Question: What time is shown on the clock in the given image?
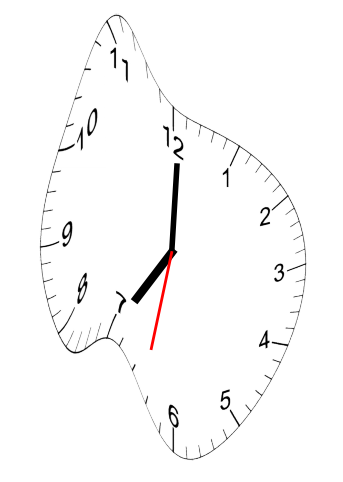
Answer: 07:00:32